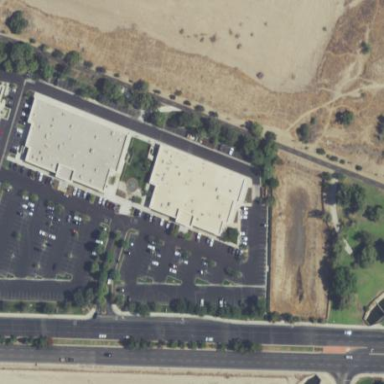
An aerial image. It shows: Commercial building.